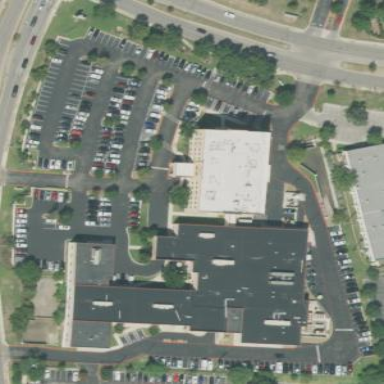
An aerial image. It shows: Healthcare facility identified as hospital.